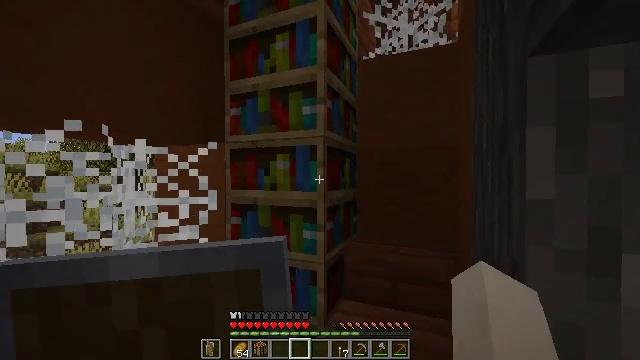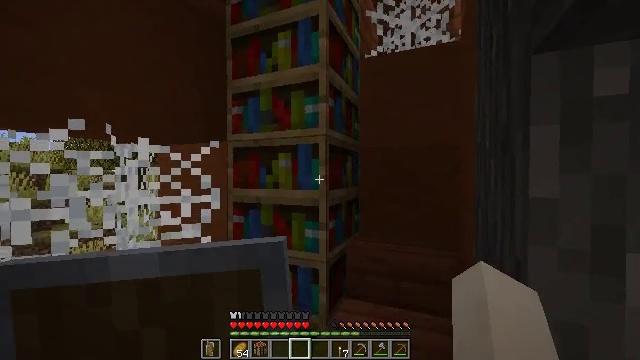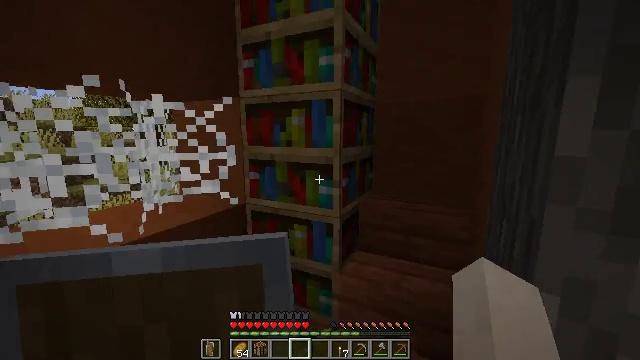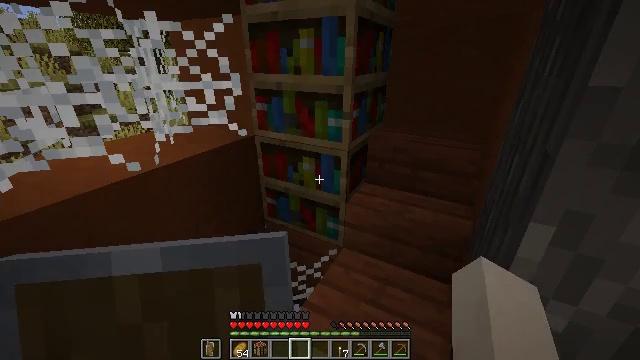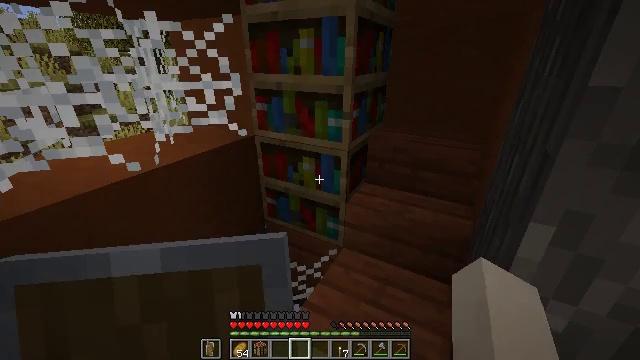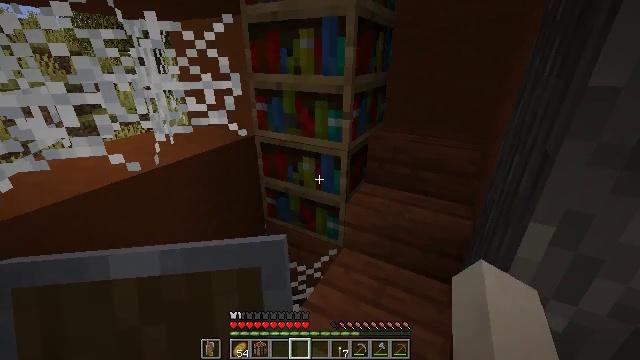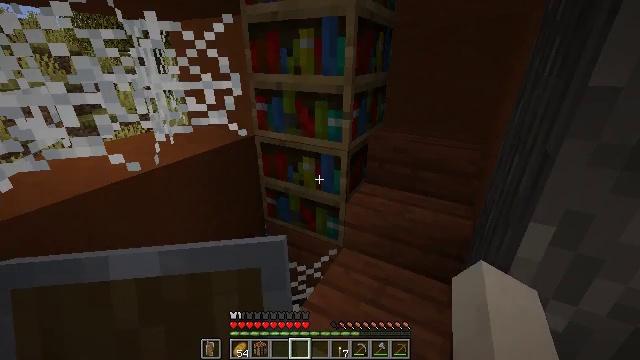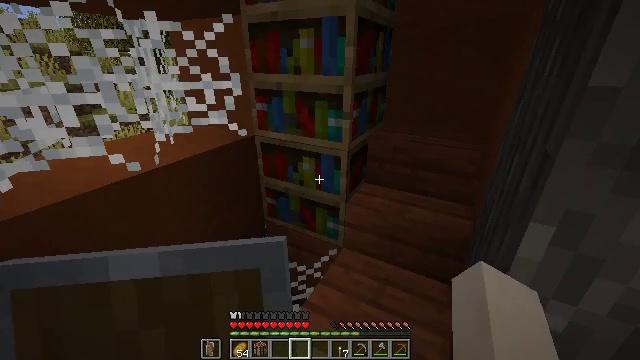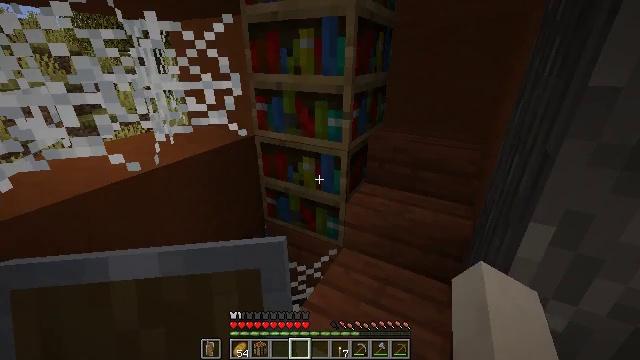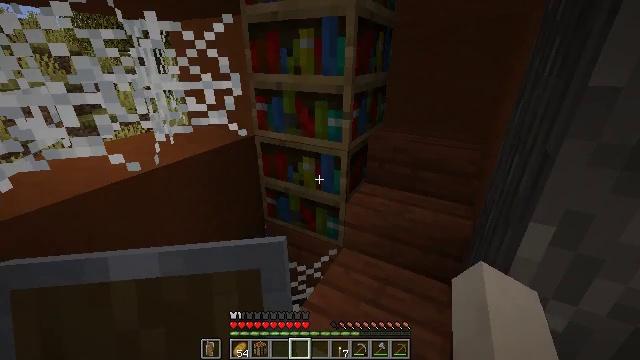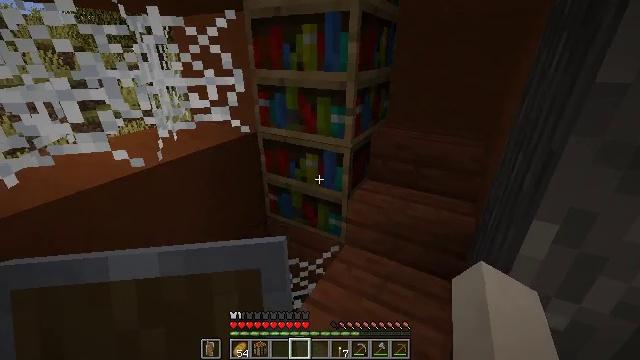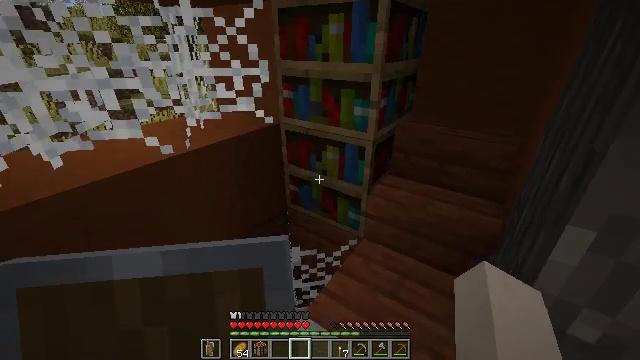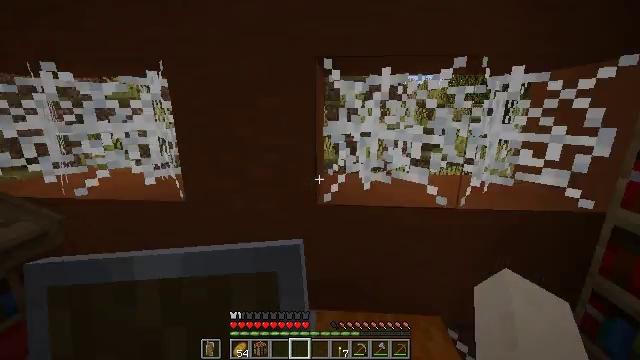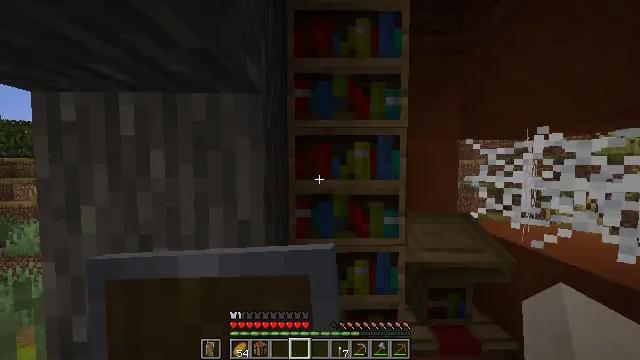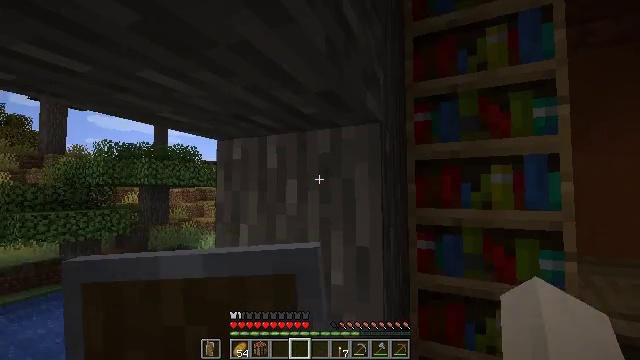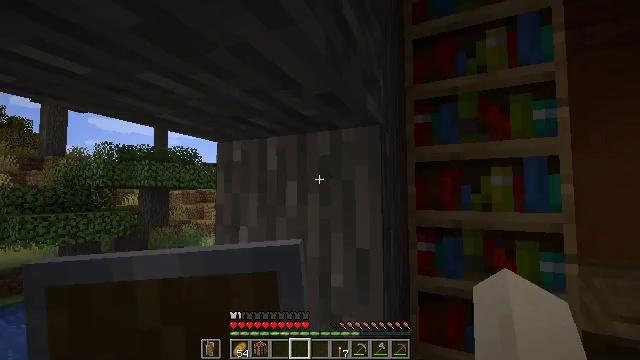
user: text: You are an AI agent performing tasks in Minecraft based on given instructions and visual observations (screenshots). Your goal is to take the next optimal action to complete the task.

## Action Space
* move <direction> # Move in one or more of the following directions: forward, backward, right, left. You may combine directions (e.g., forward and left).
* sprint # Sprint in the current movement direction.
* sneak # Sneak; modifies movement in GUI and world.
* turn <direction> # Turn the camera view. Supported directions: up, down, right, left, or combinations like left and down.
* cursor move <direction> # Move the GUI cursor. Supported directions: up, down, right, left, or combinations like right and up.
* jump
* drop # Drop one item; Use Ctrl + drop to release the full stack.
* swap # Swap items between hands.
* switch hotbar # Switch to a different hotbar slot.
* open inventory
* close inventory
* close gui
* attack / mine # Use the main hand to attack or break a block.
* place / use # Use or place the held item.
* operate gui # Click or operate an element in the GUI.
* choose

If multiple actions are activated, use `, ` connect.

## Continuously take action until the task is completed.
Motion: motion action
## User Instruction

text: Break the bookshelf for books.
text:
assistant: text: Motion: no_op
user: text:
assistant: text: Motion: turn left and down
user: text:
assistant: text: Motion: turn left and down
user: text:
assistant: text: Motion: no_op
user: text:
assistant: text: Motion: no_op
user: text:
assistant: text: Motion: no_op
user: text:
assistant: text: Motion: no_op
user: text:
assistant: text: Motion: no_op
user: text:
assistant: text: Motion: no_op
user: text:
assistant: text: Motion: no_op
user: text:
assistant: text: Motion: turn left and down
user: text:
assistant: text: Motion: turn left and up
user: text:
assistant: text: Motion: turn left and up
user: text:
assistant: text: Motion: turn left and up
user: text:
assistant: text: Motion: no_op
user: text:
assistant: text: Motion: no_op
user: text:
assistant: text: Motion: no_op
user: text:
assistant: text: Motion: turn up
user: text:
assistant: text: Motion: turn left and up
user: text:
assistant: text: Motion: turn right and up
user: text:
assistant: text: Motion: turn right and up
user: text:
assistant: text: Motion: turn right and up
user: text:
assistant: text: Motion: no_op
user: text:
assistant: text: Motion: turn up
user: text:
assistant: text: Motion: turn left and up
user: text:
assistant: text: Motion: turn up
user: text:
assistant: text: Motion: no_op
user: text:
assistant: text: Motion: no_op
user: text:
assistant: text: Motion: no_op
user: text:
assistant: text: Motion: turn right